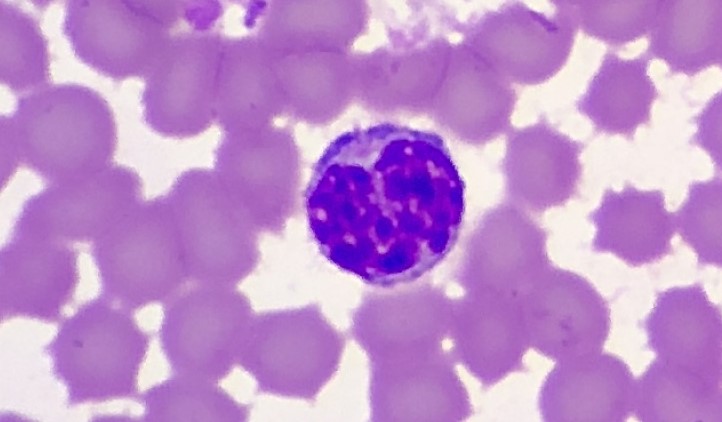
White blood cell type: Monocyte